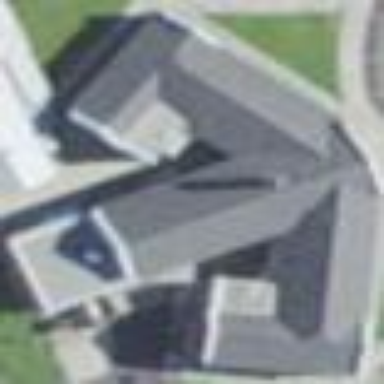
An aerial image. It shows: School building.